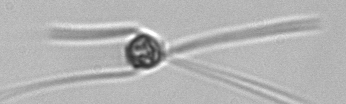
Label: Chaetoceros_danicus